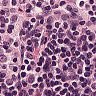
Metastatic tissue present: no